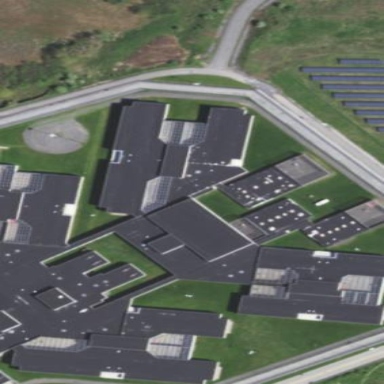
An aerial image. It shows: Prison building.